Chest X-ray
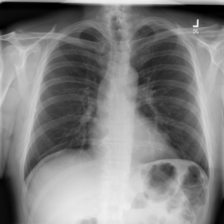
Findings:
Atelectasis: negative
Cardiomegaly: negative
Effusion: negative
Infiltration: negative
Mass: negative
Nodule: negative
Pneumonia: negative
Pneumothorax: negative
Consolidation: negative
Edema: negative
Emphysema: negative
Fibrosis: negative
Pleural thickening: negative
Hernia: negative